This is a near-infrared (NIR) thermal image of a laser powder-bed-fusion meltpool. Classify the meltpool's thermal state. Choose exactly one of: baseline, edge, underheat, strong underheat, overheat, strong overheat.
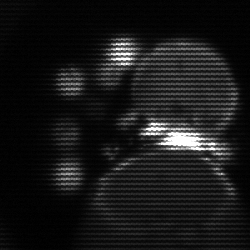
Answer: edge